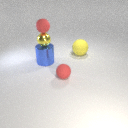
small red rubber sphere to the left of large yellow rubber sphere